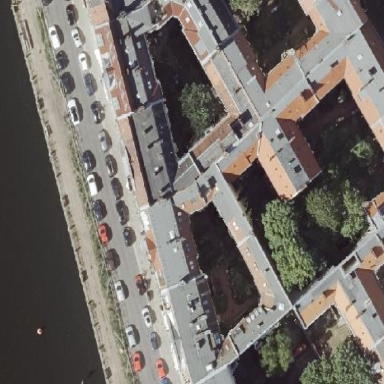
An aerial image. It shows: Image showing building with apartments.